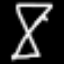
Label: hourglass